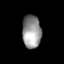
Tissue: lung
Cell type: Endothelial cells
Senescence score: 0.5533
Nuclear area (px): 614
Mean DAPI intensity: 147.985